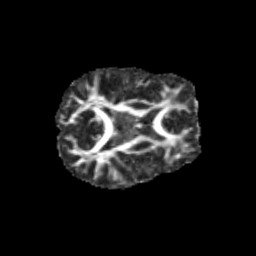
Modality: FA
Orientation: axial
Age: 11
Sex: male
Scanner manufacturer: siemens
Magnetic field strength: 3 T
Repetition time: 3.8 s
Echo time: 0.07 s